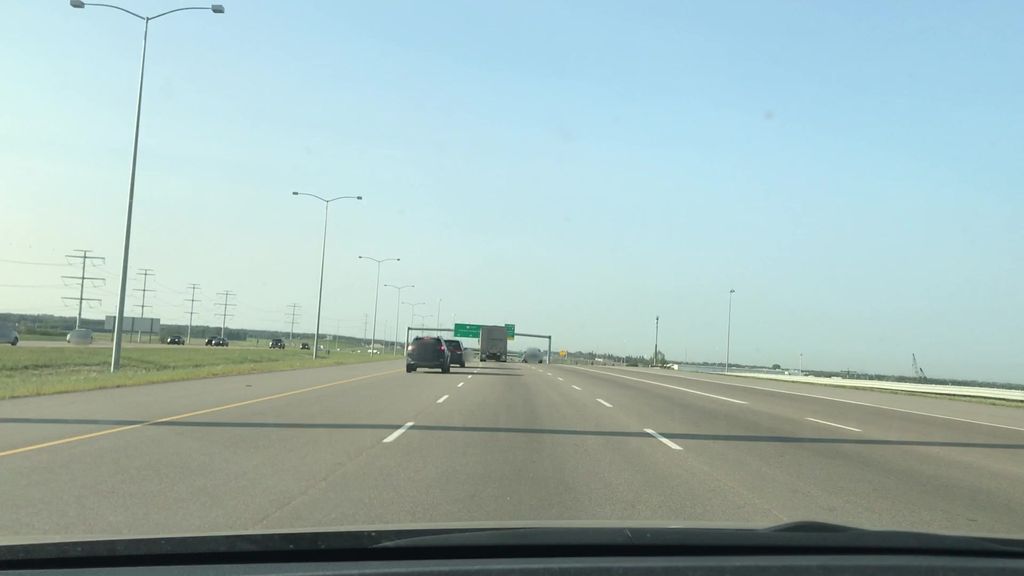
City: edmonton